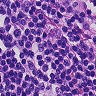
Metastatic tissue present: no